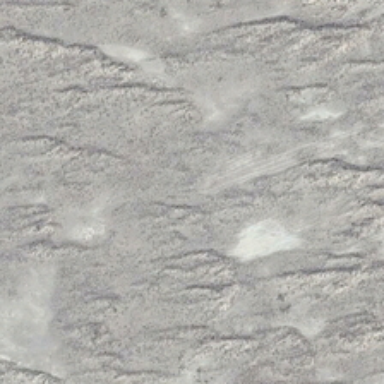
Some ripples are in a piece of gray white desert .